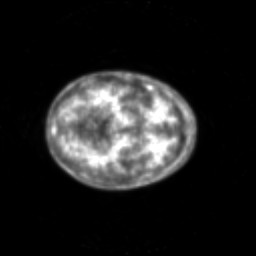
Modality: PET
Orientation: axial
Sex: female
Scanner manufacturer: siemens